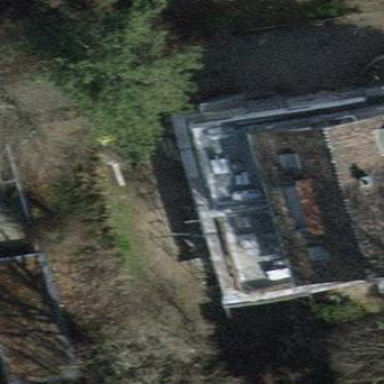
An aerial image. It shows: Balcony as part of building.